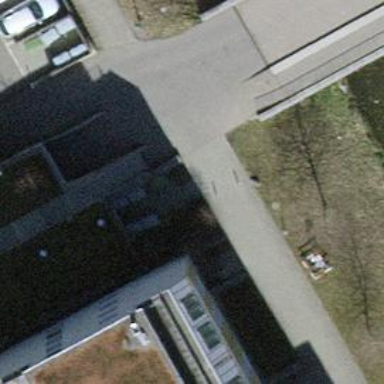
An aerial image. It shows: Set of concrete steps.